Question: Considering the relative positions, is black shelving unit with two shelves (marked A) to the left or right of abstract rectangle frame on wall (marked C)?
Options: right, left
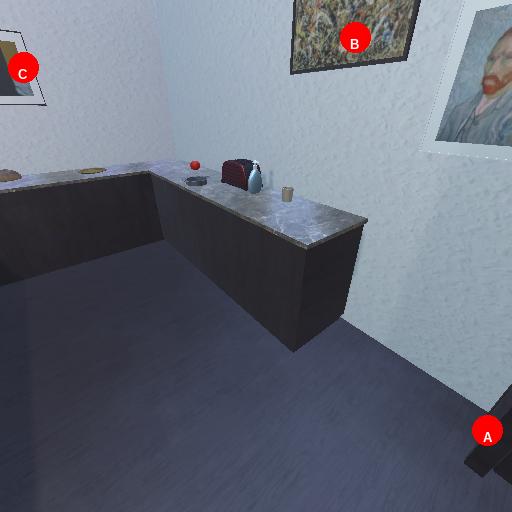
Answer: right